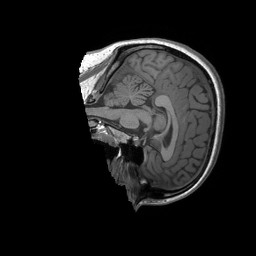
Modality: T1w
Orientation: sagittal
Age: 26
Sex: male